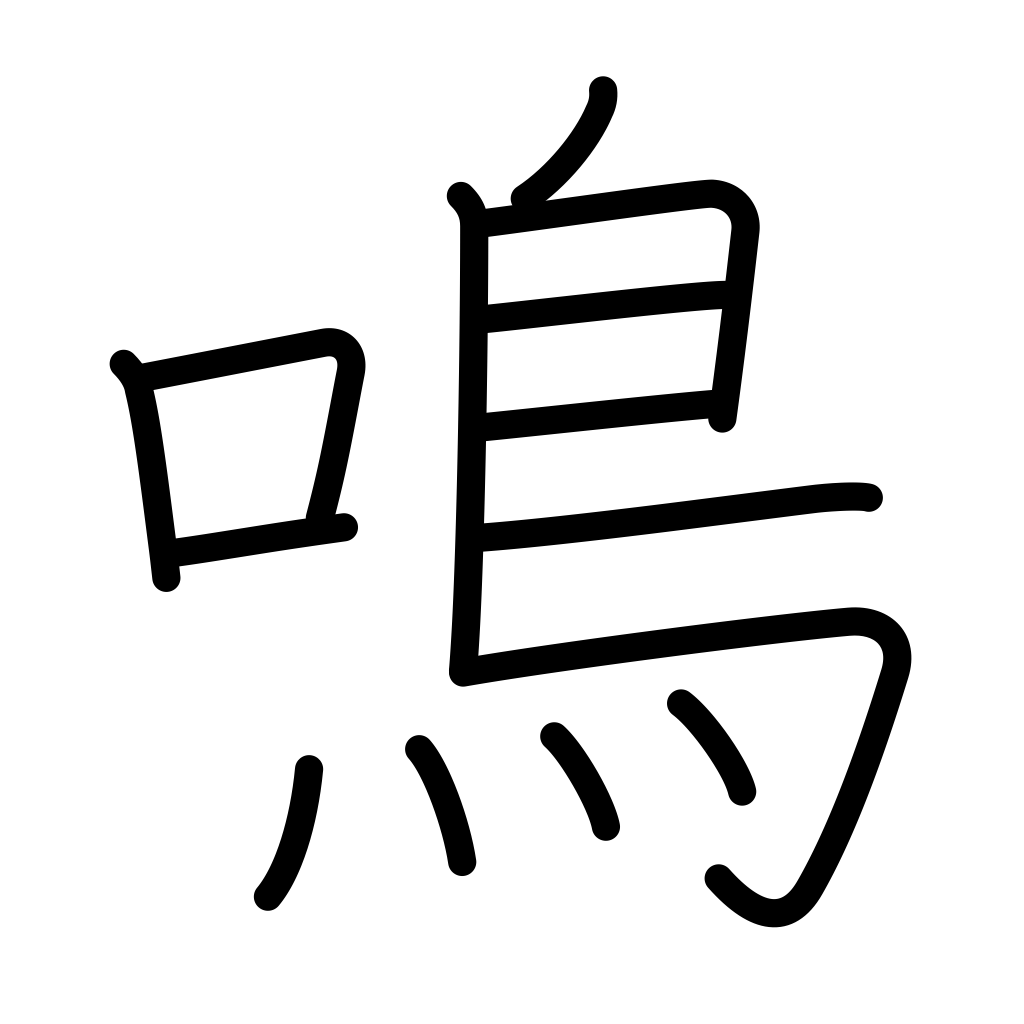
Meaning: chirp, cry, bark, sound, ring, echo, honk